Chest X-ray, PA view. Patient: 39 years old, sex F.
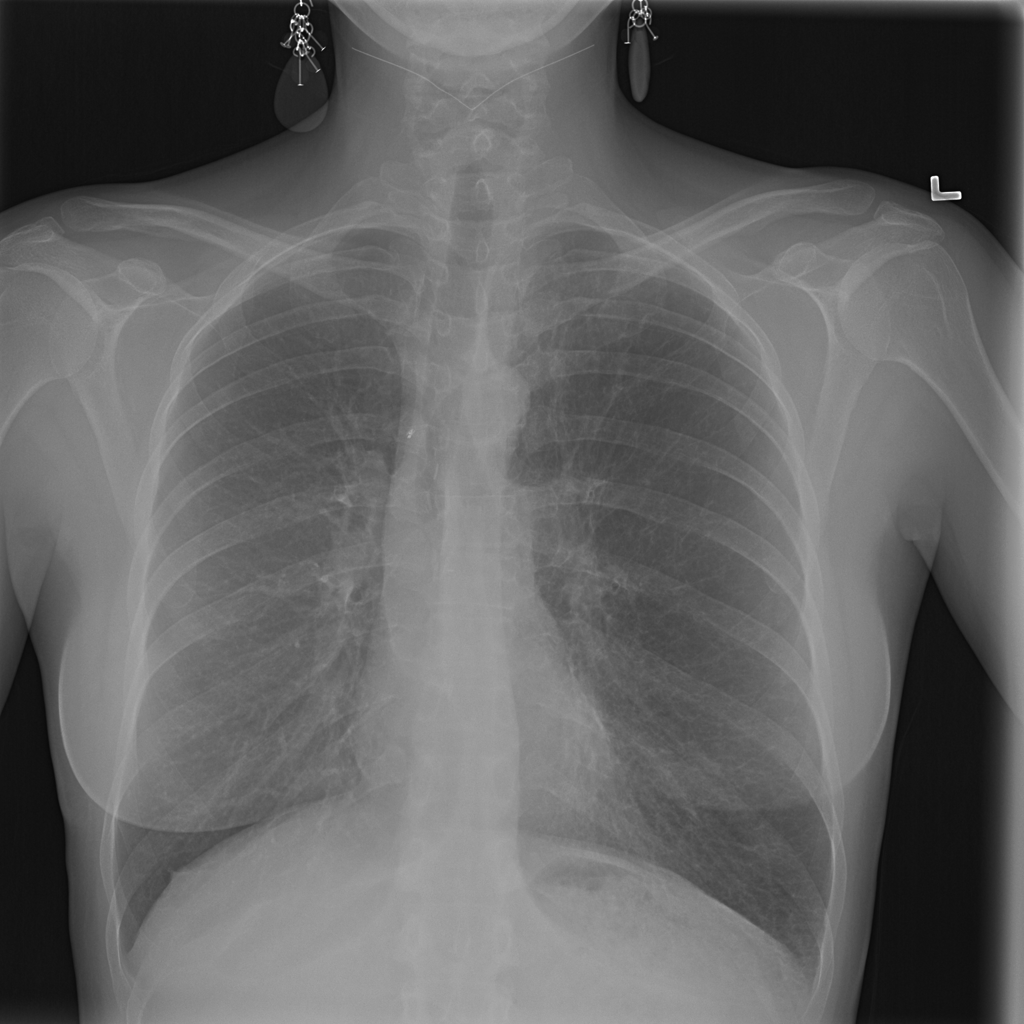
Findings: No Finding